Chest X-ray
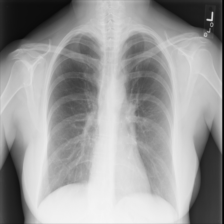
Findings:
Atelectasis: negative
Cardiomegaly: negative
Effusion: negative
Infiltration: negative
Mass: negative
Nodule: negative
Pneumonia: negative
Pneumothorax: negative
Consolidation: negative
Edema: negative
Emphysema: negative
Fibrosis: negative
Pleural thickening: negative
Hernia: negative